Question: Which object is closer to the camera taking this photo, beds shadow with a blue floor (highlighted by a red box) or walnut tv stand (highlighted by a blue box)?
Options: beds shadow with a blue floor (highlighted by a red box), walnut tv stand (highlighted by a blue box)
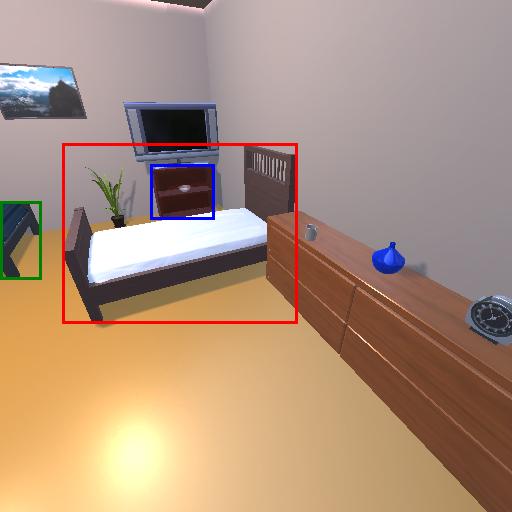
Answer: beds shadow with a blue floor (highlighted by a red box)